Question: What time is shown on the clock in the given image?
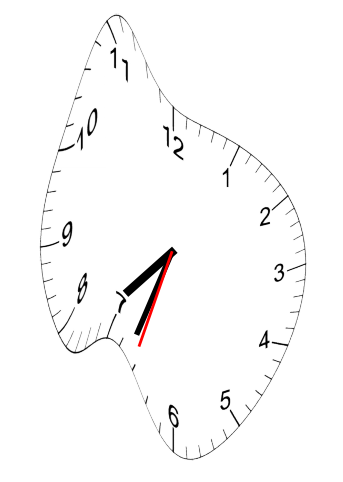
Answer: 07:33:33